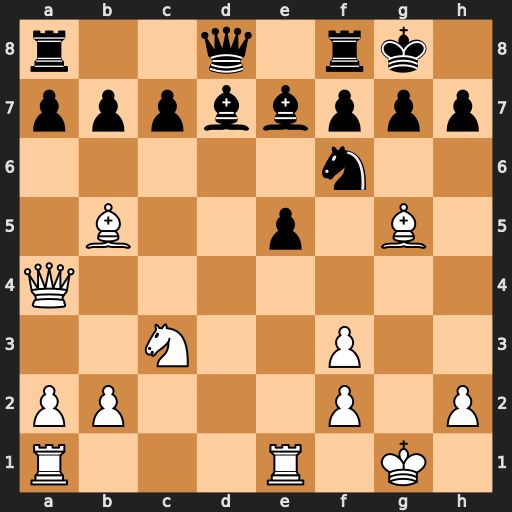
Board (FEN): r2q1rk1/pppbbppp/5n2/1B2p1B1/Q7/2N2P2/PP3P1P/R3R1K1
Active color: w
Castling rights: -
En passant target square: -
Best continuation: Bxf6 Bxb5 Bxe7 Bxa4 Bxd8 Rfxd8 Nxa4